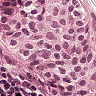
Metastatic tissue present: yes